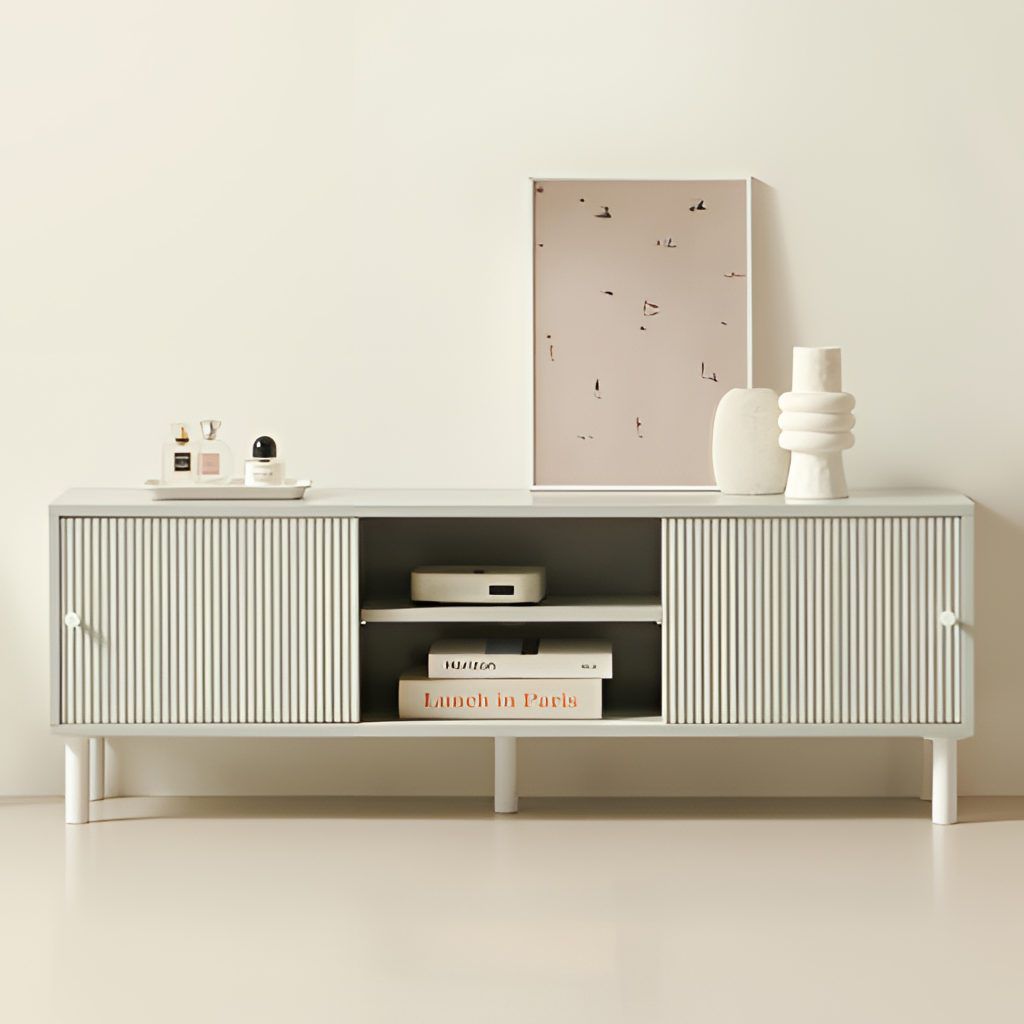
living room, wood sideboard, paint wallpaper, with solid pattern, modern, beige tile flooring, with large square pattern